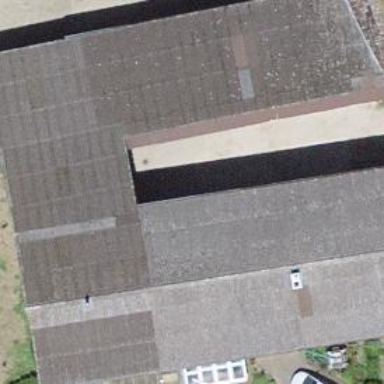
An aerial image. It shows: Building.